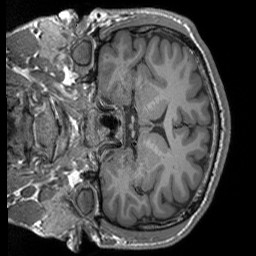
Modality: T1w
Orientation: coronal
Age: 19
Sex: male
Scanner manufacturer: siemens
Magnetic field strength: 3 T
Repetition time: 1.9 s
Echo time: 0.00252 s